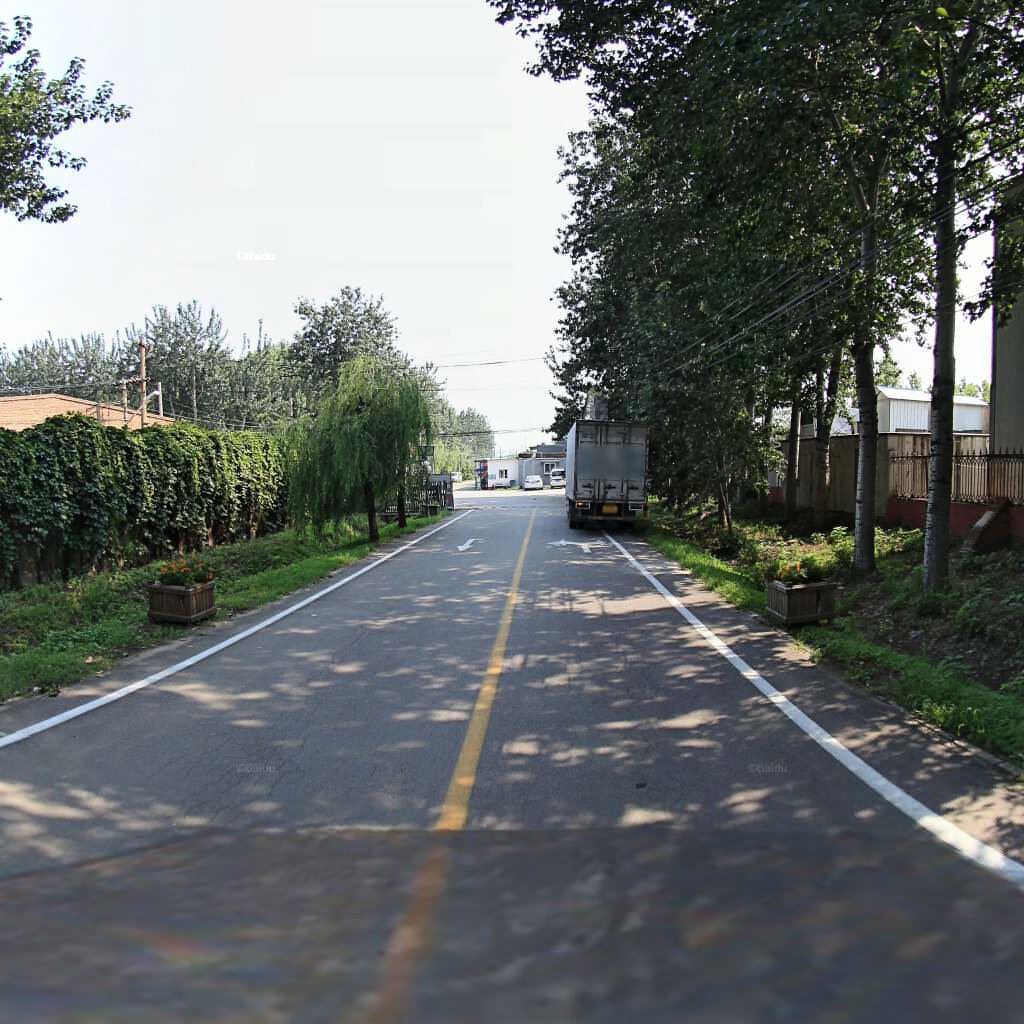
Region: Chaoyang
Road damage annotations: alligator crack, alligator crack